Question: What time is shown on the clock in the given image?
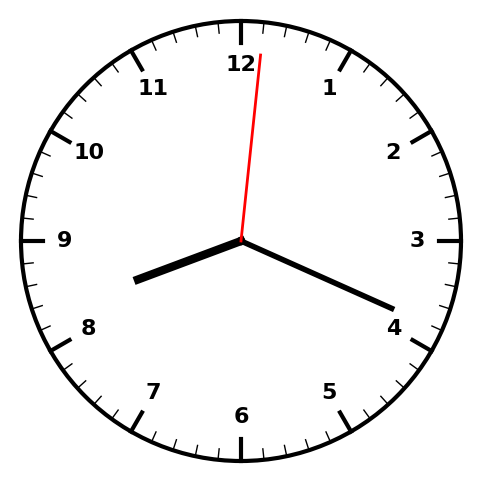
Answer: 08:19:01